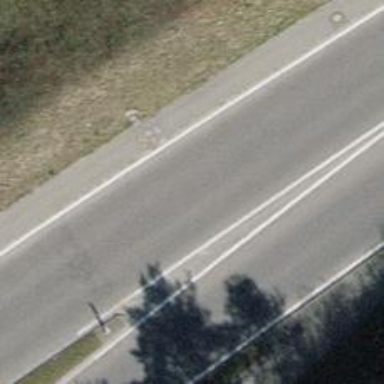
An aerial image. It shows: Primary road with asphalt surface.